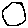
Label: circle